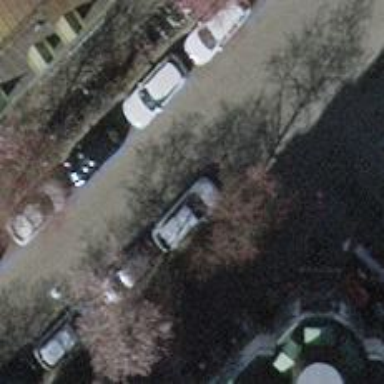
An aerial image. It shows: Tree-lined avenue.